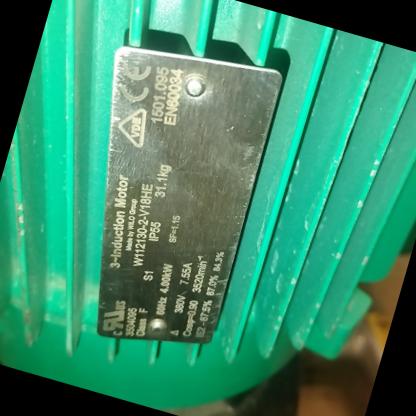
Klasa: tabliczka-znamionowa